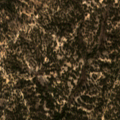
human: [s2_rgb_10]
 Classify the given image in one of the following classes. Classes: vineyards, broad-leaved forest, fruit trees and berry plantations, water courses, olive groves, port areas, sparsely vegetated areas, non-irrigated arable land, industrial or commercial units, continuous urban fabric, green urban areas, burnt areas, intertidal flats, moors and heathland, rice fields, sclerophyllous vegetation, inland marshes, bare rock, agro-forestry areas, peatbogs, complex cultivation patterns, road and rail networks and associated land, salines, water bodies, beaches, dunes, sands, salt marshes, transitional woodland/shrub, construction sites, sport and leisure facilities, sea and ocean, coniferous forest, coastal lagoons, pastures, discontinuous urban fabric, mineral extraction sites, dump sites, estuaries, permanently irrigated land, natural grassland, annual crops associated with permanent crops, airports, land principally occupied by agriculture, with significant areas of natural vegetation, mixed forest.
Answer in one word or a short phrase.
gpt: agro-forestry areas, broad-leaved forest